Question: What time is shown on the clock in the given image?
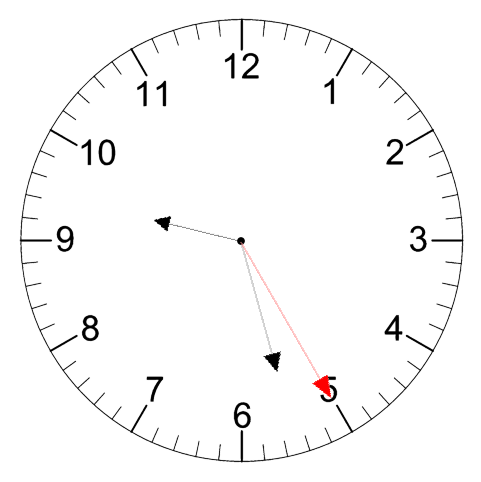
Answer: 09:27:25